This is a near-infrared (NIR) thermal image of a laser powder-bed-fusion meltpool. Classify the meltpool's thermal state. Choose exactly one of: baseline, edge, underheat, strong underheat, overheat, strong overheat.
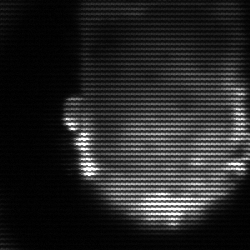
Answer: baseline